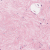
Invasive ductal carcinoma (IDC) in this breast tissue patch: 0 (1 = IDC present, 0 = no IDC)